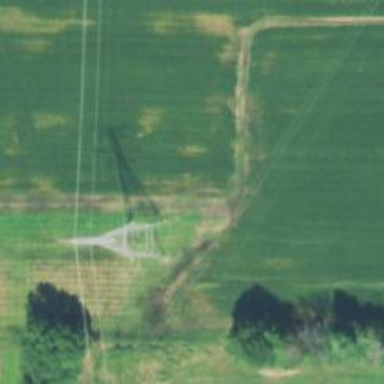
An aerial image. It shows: Lattice structure tower used for power distribution.